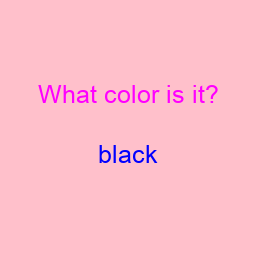
Color: blue
Color name shown: black
Background color: pink
Question text color: magenta